Question: I am trying to set up Remote Debugging Java Application .
I have downloaded Jetty 8.1 , deployed my Application into its Webapps (D:\Jetty\jetty-distribution-8.1.9.v20130131\webapps)
Now strated the Jetty Server from Command Prompt using 'java -Xms1024m -Xmx4096m -DSTOP.PORT=8024 -jar start.jar OPTIONS=All'
I want to Debug , so from from Eclipse IDE under Debug Configurations , in Remote Java Application , i provided the Host and Port as shown below

But unfortunately i am getting the following error .
Failed to connect to remote VM. Connection refused.
Connection refused: connect
Please let me know if i am making any mistake .
Thanks
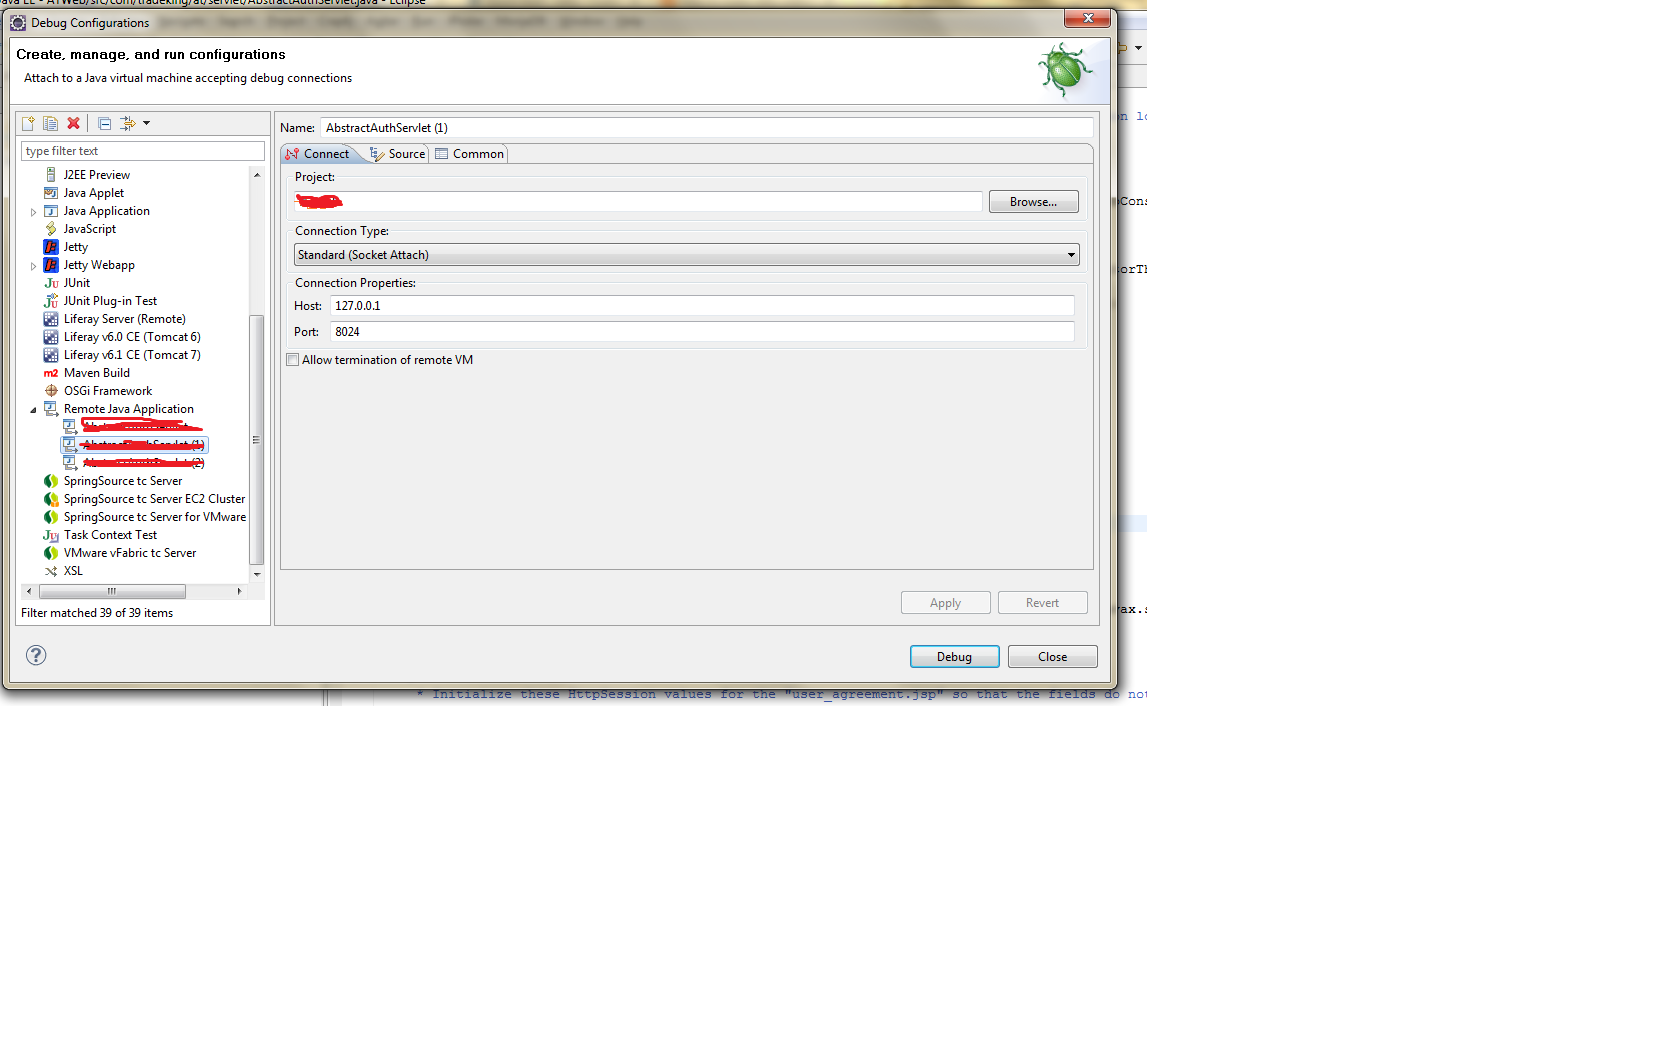
Answer: You didn't start the jetty server with the right command line.
See prior answer about "Remote Debugging": <URL>